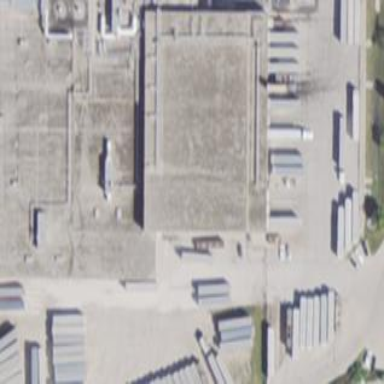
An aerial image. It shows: Industrial building.